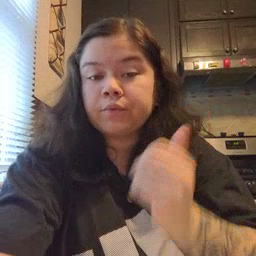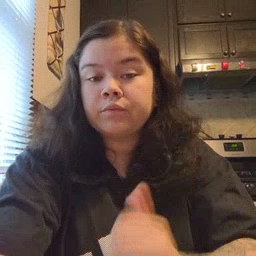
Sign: better